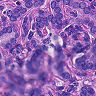
Metastatic tissue present: yes